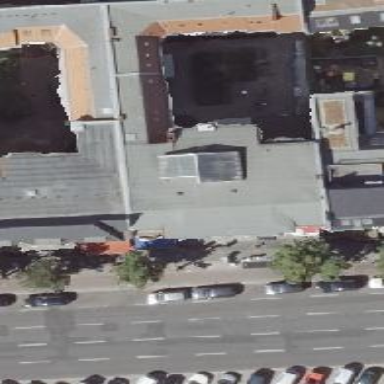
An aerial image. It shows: Apartment building with double saltbox roof shape.